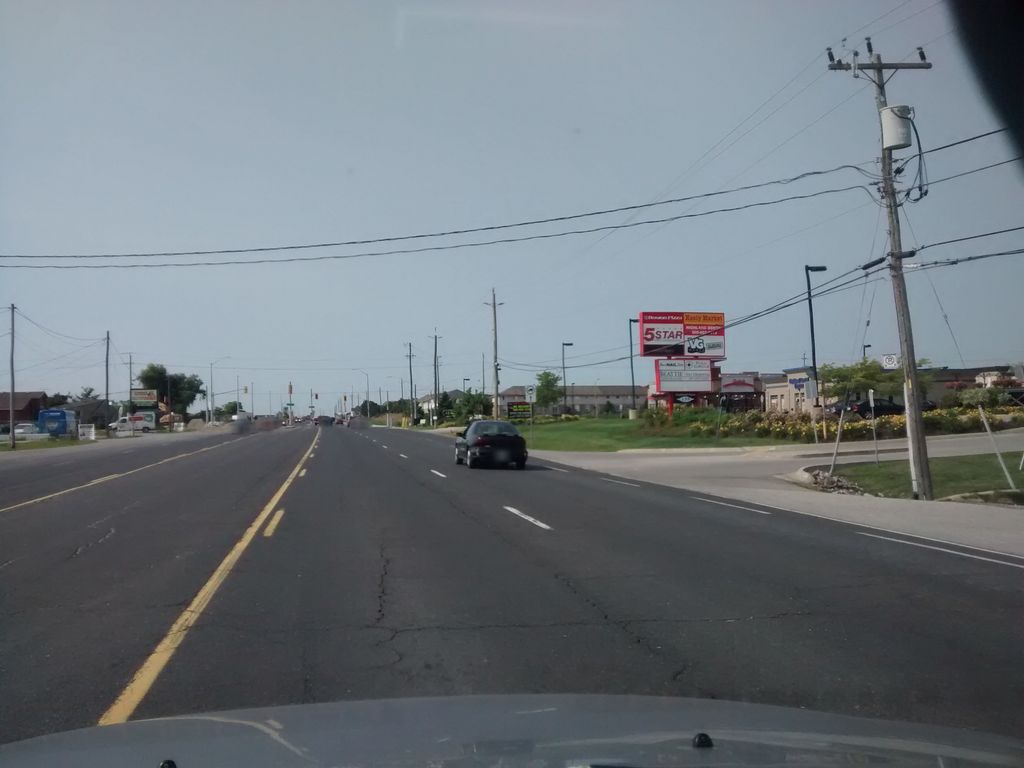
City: hamilton